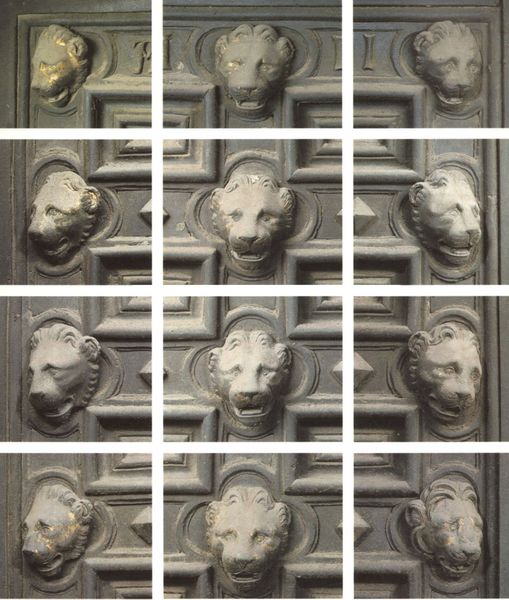
Titel: Südportal
Künstler: Andrea Pisano
Standort: Florenz, Baptisterium (EU - I - Toskana)
Schlagwörter: kopf, weiß, grau, hell, holz, köpfe, tür, tiere, wand, augen, stein, kalt, gitter, kirche, knopf, skulptur, schrift, bilder, unruhe, inschrift, plastik, nieten, striche, tor, fotografie, rechtecke, rechteck, buchstaben, mäuler, löwenkopf, kasten, reihen, portal, rauten, löwen, maul, rechteckig, löwe, quadrat, viereck, vergoldung, raster, quadratisch, bauplastik, gliederung, vierpass, pyramiden, bilderfolge, gefache, löwenköpfe, vierpässe, ülöwen, abrieb, löwenmännchen